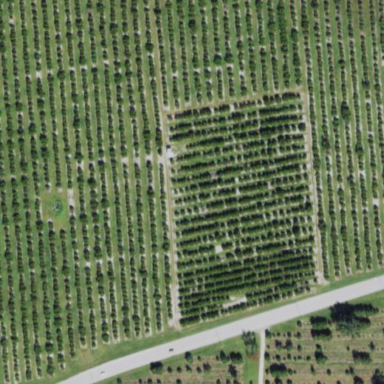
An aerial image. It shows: Orchard.